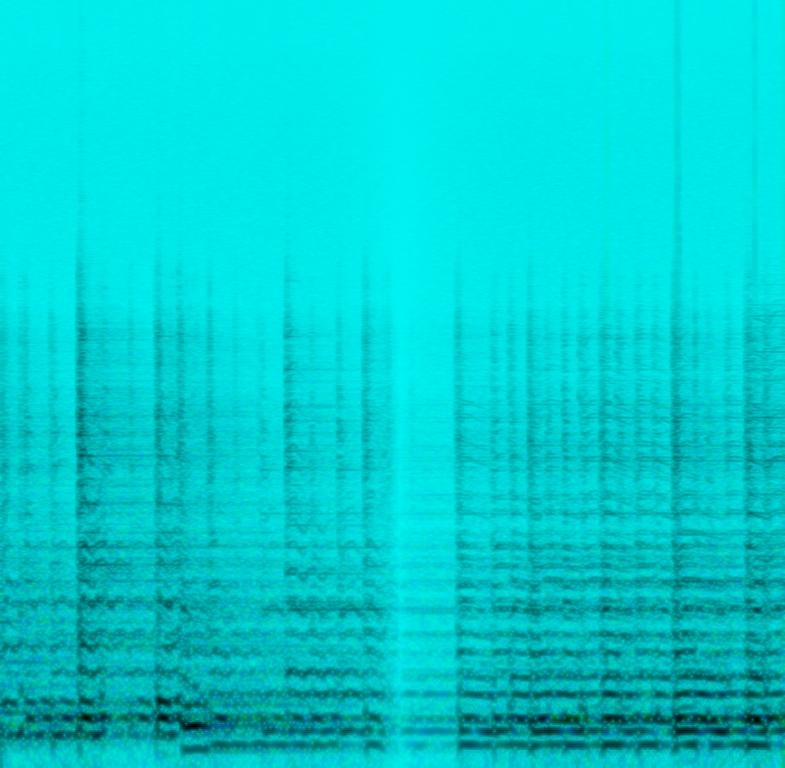
This music is an electric guitar instrumental. The tempo is medium with an amplified guitar lead harmony and synthesiser articulation. The music is not very clear as the recording quality is inferior, but the harmony is catchy, spirited and youthful.